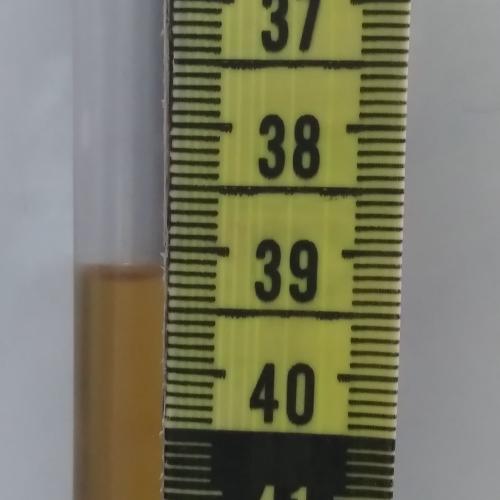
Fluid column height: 39.2 cm